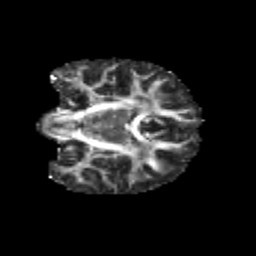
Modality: FA
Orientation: coronal
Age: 9
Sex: female
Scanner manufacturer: siemens
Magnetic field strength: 3 T
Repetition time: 3.8 s
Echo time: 0.07 s